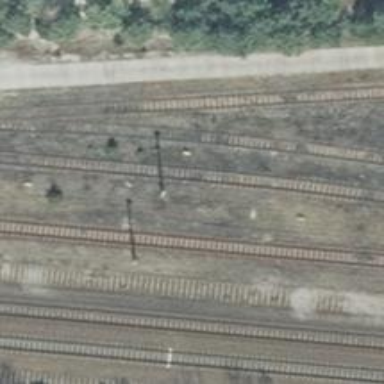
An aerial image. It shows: Rail spur service.